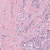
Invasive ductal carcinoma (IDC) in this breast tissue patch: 1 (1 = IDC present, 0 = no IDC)